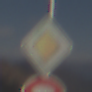
Verkehrszeichen: Vorfahrtsstrasse
Zusatzzeichen unten: Ueberholverbot
Umgebung: Outdoor, Nature
Tageszeit: Midday
Wetter: Clear
Licht: Natural
Jahreszeit: NotSpecified
Kontrast: HighContrast